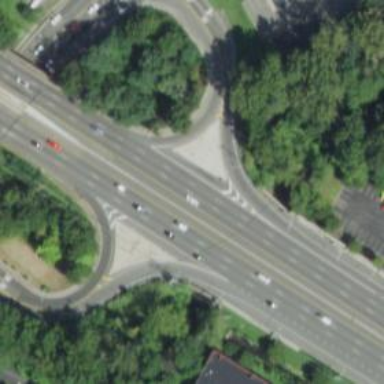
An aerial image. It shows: Trunk link highway.